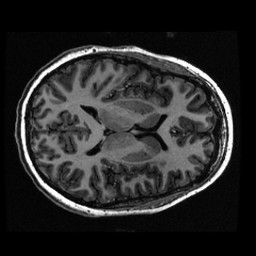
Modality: T1w
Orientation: axial
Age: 22
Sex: female
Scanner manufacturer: ge
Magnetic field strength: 3 T
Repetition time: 0.01144 s
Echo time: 0.005012 s